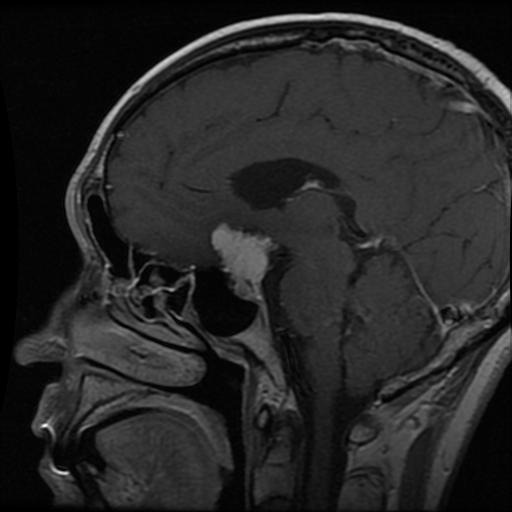
Label: meningioma